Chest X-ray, PA view. Patient: 36 years old, sex M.
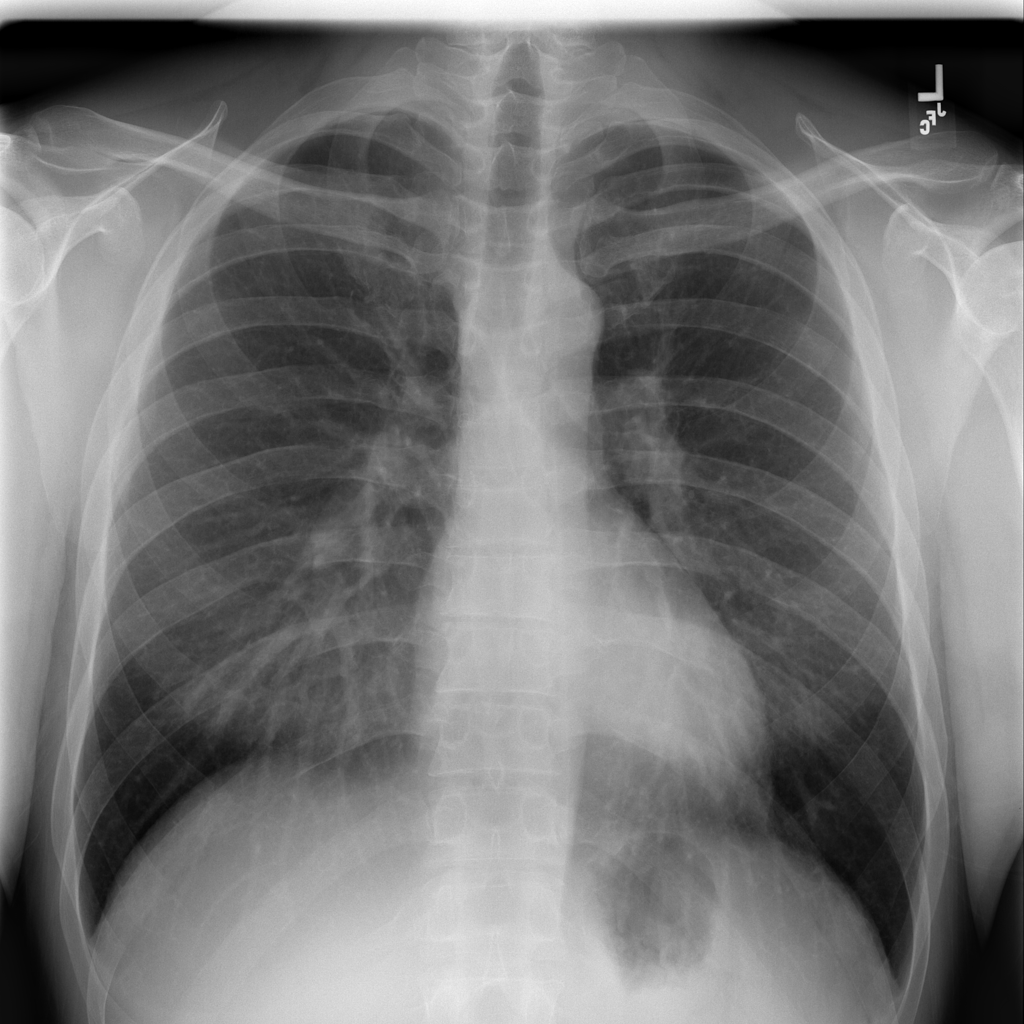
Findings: No Finding